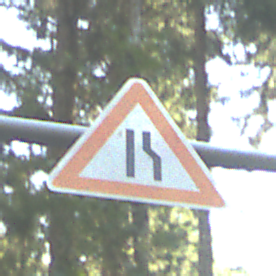
Verkehrszeichen: EinseitigVerengteFahrbahnRechts
Umgebung: Outdoor, Nature
Tageszeit: MorningAfternoon
Wetter: Clear
Licht: Natural
Jahreszeit: NotSpecified
Kontrast: LowContrast